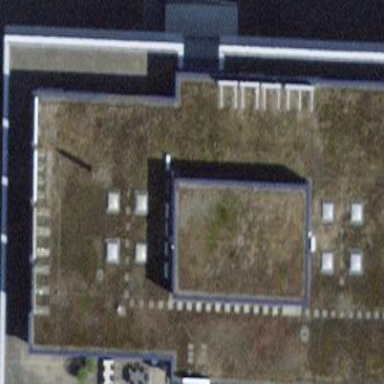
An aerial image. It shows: Office building.